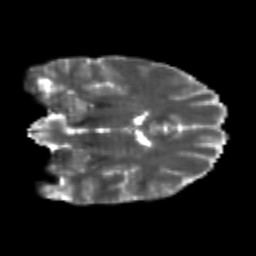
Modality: T2w
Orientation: coronal
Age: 21
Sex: male
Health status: healthy
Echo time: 0.074 s